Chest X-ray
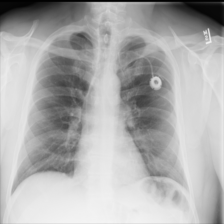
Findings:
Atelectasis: negative
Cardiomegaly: negative
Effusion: negative
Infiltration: negative
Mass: negative
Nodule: negative
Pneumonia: negative
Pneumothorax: negative
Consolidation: negative
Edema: negative
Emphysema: negative
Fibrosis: negative
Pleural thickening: negative
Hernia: negative